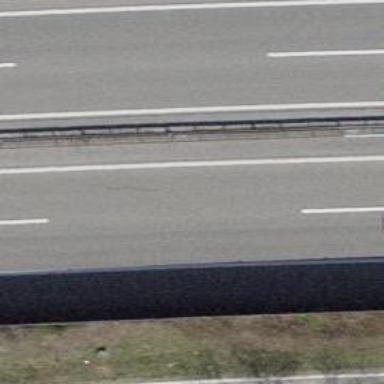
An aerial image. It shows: View of motorway.